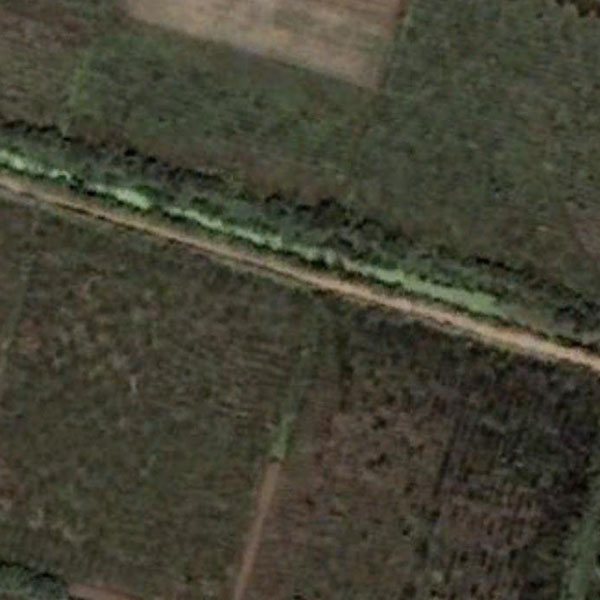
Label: Farmland